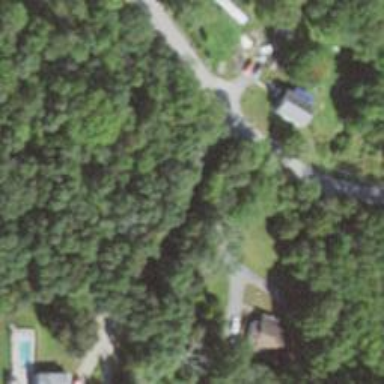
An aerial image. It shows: Residential driveway designated as service road.